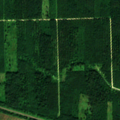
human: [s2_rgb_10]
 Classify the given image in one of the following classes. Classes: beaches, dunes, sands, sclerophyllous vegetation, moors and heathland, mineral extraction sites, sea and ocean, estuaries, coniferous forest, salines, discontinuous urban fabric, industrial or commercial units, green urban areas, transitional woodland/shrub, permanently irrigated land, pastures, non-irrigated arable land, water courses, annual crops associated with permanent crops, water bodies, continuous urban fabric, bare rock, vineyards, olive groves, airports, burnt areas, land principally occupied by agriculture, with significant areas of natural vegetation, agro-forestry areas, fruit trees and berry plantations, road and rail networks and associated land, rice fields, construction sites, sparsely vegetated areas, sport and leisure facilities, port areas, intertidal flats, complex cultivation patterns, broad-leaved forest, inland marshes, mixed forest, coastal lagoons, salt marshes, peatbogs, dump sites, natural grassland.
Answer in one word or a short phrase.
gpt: non-irrigated arable land, broad-leaved forest, mixed forest, transitional woodland/shrub